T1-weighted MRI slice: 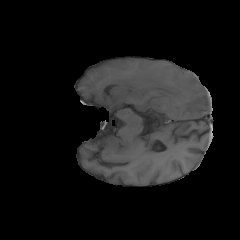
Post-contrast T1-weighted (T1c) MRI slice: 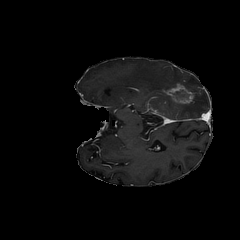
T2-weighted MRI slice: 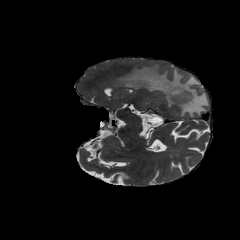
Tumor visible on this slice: yes